Question: To define a category bit mask enum in Objective-C I used to type:
'''
typedef NS_OPTIONS(NSUInteger, CollisionCategory)
{
CollisionCategoryPlayerSpaceship = 0,
CollisionCategoryEnemySpaceship = 1 << 0,
CollisionCategoryChickenSpaceship = 1 << 1,
};
'''
How can I achieve the same using 'Swift'? I experimented with enums but can't get it working. Here is what I tried so far.

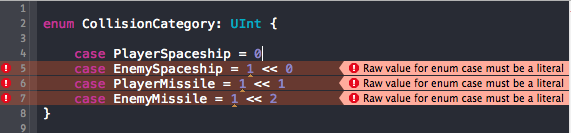
Answer: What you could do is use the binary literals: '0b1', '0b10', '0b100', etc.
However, in Swift you cannot bitwise-OR enums, so there is really no point in using bitmasks in enums. Check out <URL> for a replacement for NS_OPTION.